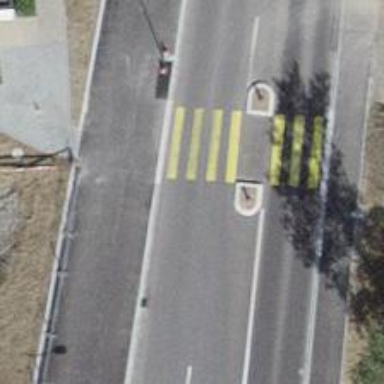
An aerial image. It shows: Uncontrolled zebra crossing with central island.